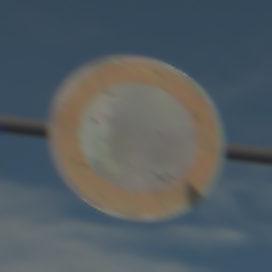
Verkehrszeichen: VerbotFahrzeugeAllerArt
Umgebung: Outdoor, Urban
Tageszeit: MorningAfternoon
Wetter: PartlyCloudy
Licht: Natural
Jahreszeit: NotSpecified
Kontrast: LowContrast